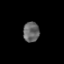
Tissue: prostate
Cell type: Epithelial cells
Senescence score: 0.2759
Nuclear area (px): 316
Mean DAPI intensity: 102.383